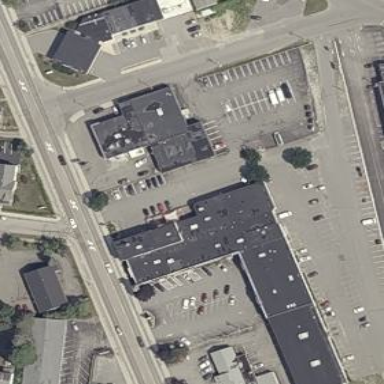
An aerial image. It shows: Retail building in mall.